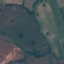
Land use / land cover class: Pasture